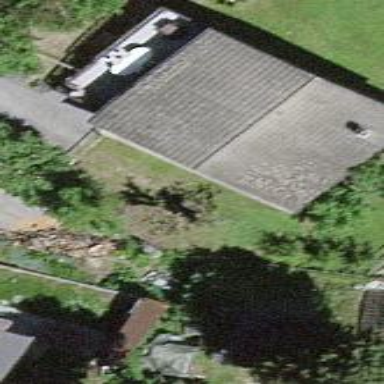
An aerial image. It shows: Simple house.